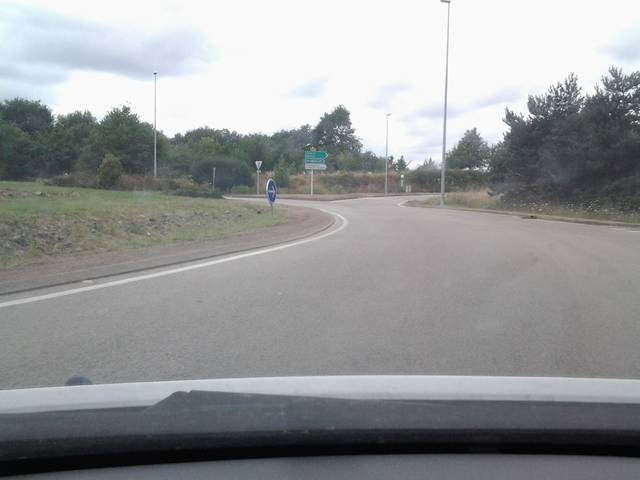
Region: France
Coordinates: 46.662, -1.462